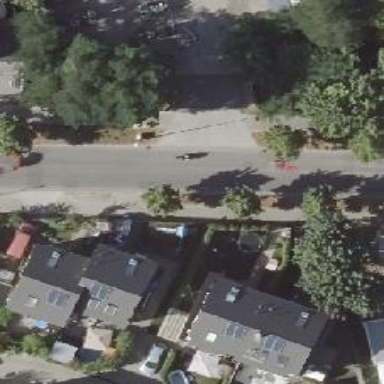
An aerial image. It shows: Tertiary road with asphalt surface and separate sidewalk.